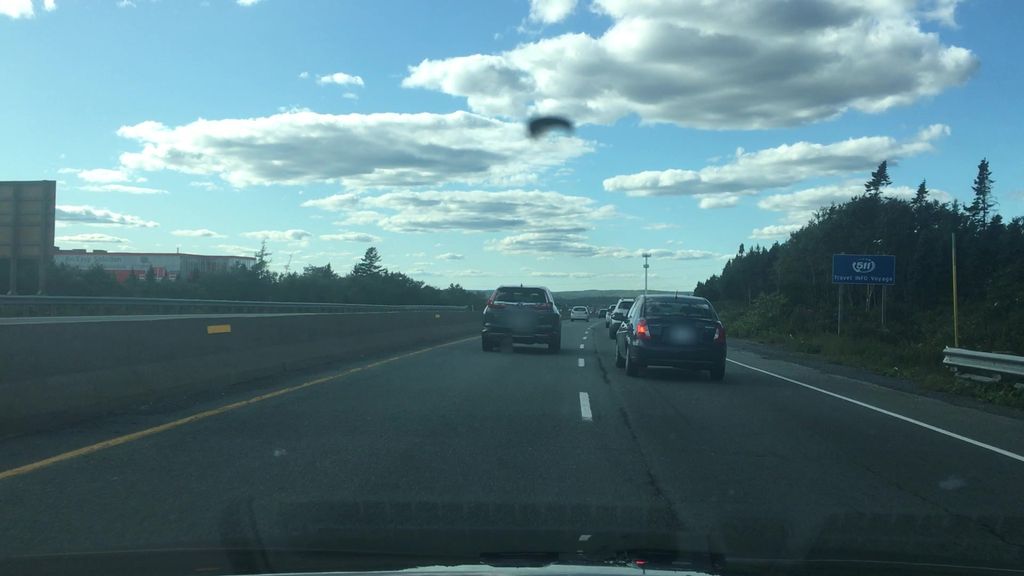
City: halifax